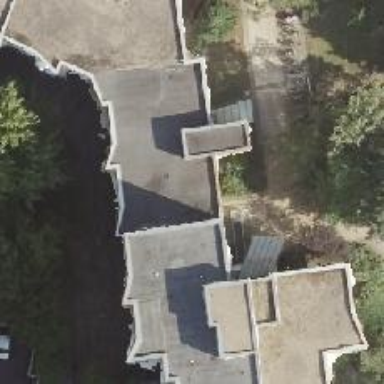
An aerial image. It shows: Flat-roofed apartment building.